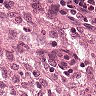
Metastatic tissue present: no